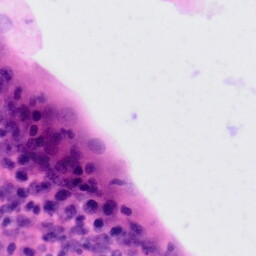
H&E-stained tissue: Tonsil